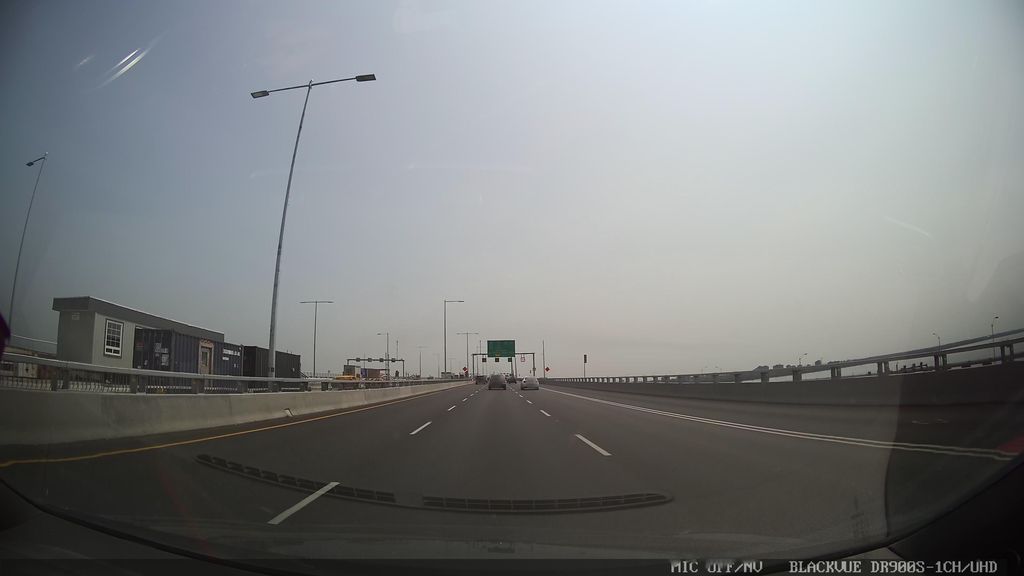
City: montreal